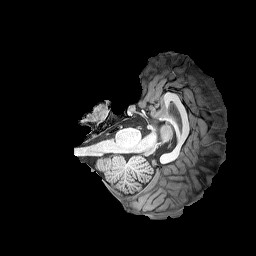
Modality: T1w
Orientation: axial
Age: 20
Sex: male
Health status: healthy